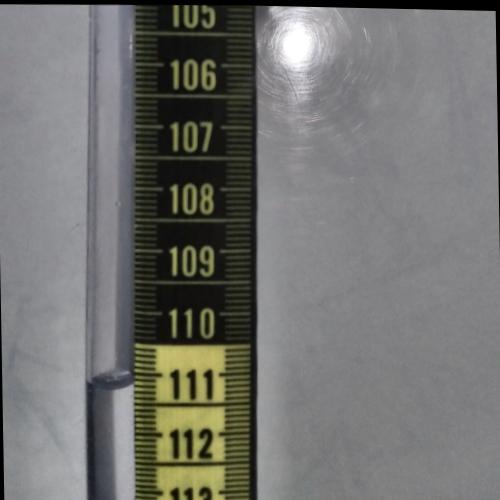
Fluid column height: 111.2 cm